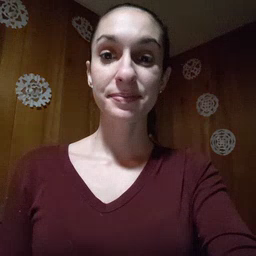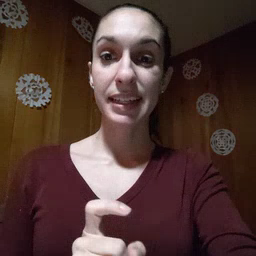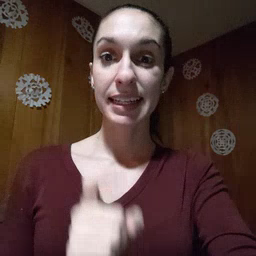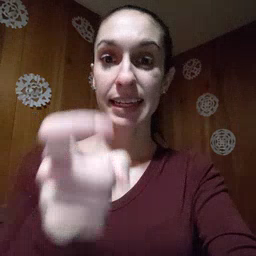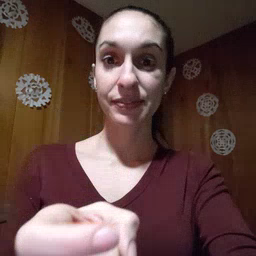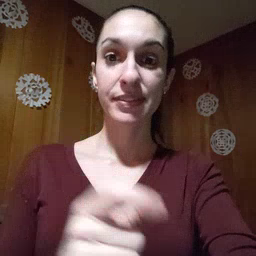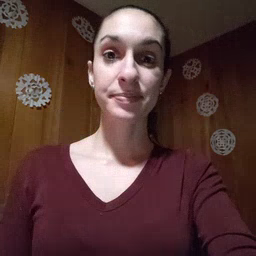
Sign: give